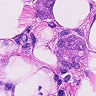
Metastatic tissue present: yes